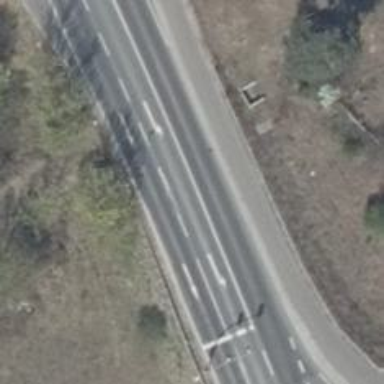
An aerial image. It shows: Asphalt road classified as tertiary.